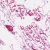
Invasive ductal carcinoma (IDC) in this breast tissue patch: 0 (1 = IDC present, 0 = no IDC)